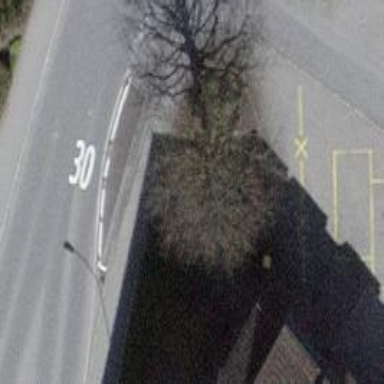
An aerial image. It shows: Post box.